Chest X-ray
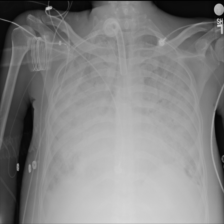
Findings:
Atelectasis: negative
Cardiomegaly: negative
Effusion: negative
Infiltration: positive
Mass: negative
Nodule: negative
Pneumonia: negative
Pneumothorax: negative
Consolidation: negative
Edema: negative
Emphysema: negative
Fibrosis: negative
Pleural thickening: negative
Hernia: negative